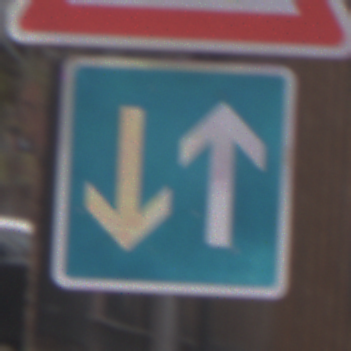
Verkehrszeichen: VorrangVorGegenverkehr
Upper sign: RadverkehrRechts
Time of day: MorningAfternoon
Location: Outdoor (Urban)
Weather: Overcast
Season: NotSpecified
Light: Natural